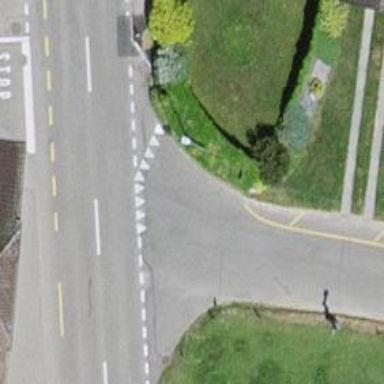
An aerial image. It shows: Bus stop with platform for public transport.